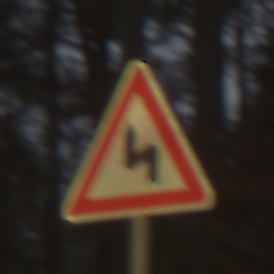
Verkehrszeichen: DoppelkurveZunaechstLinks
Umgebung: Outdoor, Nature
Tageszeit: Midday
Wetter: Overcast
Licht: Natural
Jahreszeit: NotSpecified
Kontrast: LowContrast